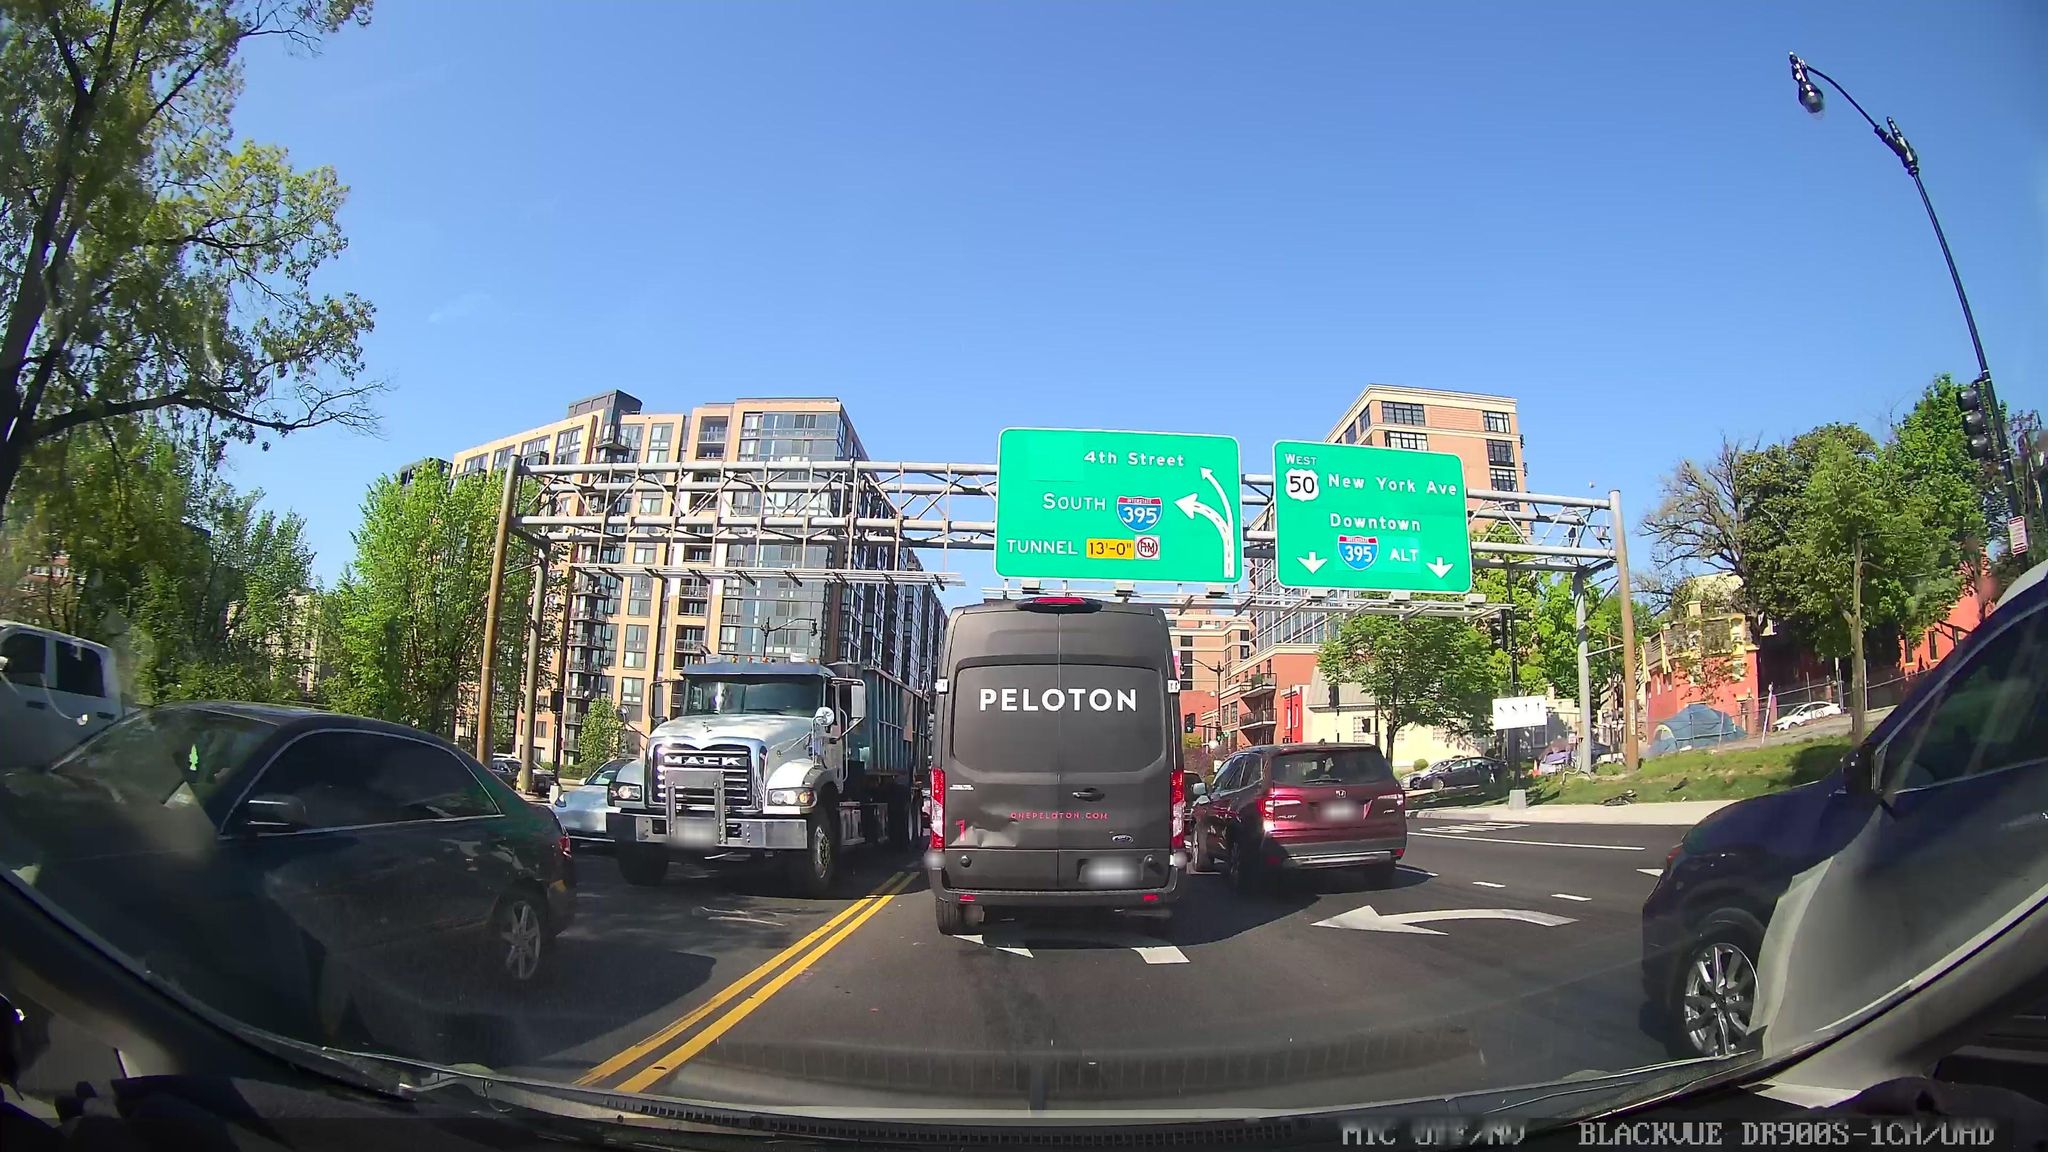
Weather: clear
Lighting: day
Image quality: good
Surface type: driving surface
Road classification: trunk
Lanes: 4
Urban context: urban centre
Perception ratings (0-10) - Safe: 3.87, Lively: 2.65, Beautiful: 9.02, Boring: 0.43, Depressing: 5.13, Wealthy: 7.28